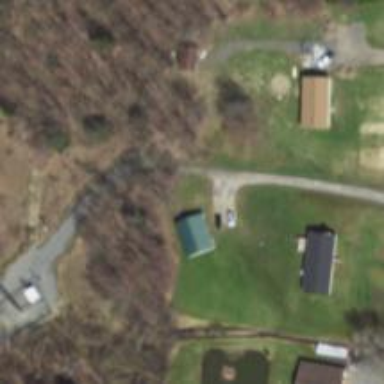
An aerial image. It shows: Driveway.